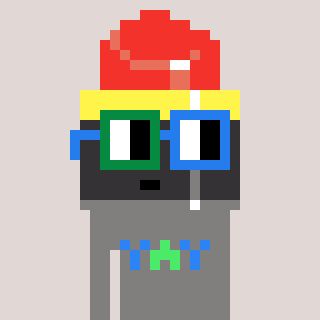
a pixel art character with square green and blue glasses, a lipstick-shaped head and a bluegrey-colored body on a warm background